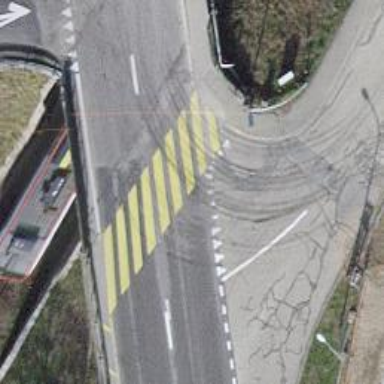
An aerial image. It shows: Zebra crossing on the road.